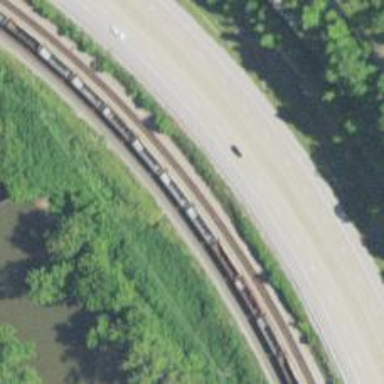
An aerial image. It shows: Railway track.